Interaction volume radius: 5 \u00c5
Interaction volume height: 25 \u00c5
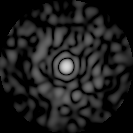
Disorder parameter: 0.8254